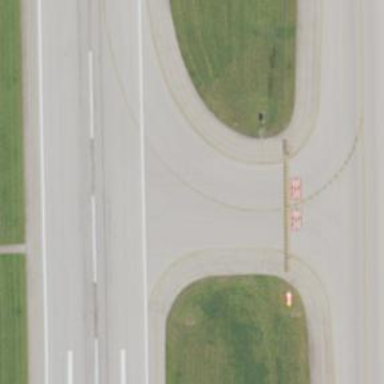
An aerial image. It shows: Image of taxiway at airport.